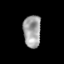
Tissue: skin
Cell type: Epithelial cells
Senescence score: 0.2314
Nuclear area (px): 554
Mean DAPI intensity: 162.448